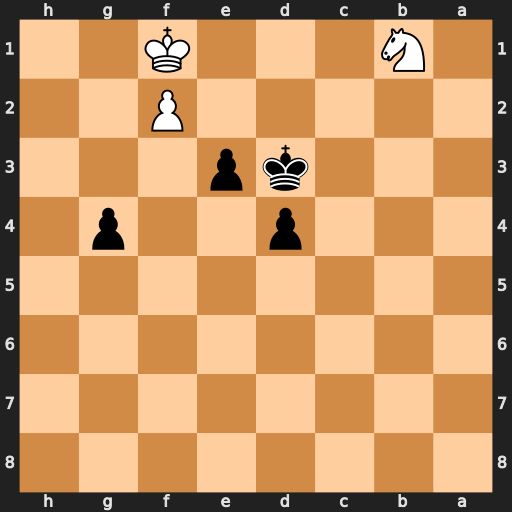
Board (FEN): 8/8/8/8/3p2p1/3kp3/5P2/1N3K2
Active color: b
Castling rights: -
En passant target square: -
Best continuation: g3 fxg3 Kc2 Ke2 Kxb1